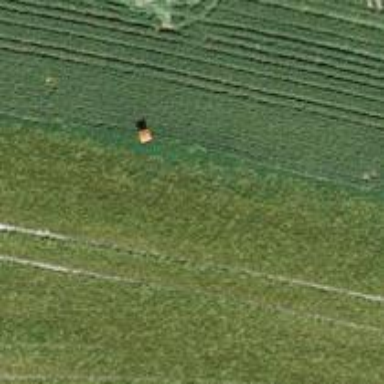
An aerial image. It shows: Pole supporting pipeline marker with roof cover.